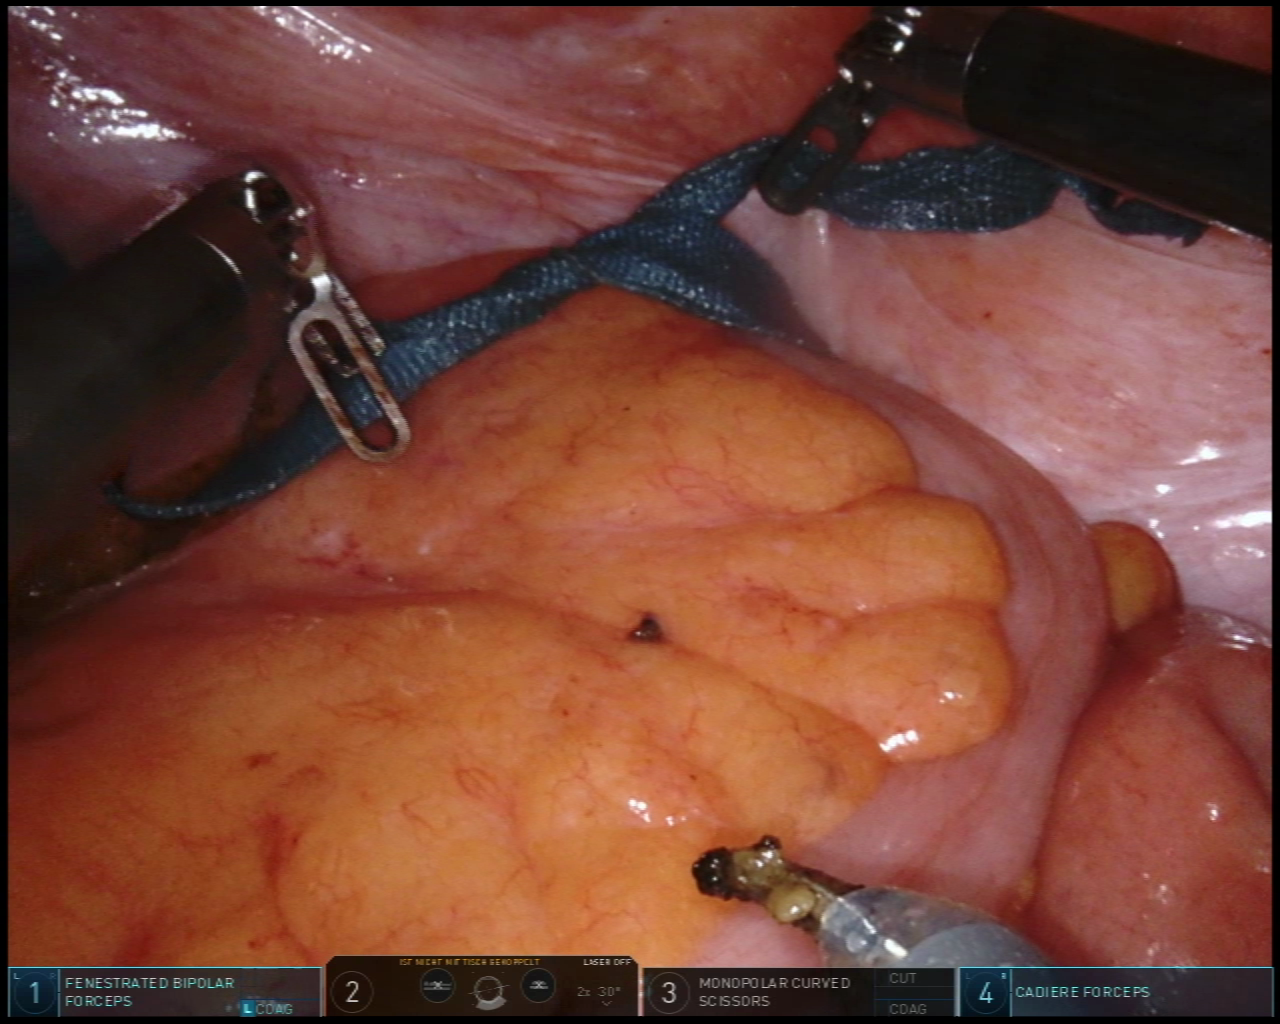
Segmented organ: colon
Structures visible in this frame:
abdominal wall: yes
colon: yes
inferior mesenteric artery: no
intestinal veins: no
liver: no
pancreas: no
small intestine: yes
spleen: no
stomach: no
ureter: no
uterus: no
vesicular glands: no